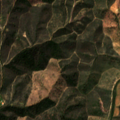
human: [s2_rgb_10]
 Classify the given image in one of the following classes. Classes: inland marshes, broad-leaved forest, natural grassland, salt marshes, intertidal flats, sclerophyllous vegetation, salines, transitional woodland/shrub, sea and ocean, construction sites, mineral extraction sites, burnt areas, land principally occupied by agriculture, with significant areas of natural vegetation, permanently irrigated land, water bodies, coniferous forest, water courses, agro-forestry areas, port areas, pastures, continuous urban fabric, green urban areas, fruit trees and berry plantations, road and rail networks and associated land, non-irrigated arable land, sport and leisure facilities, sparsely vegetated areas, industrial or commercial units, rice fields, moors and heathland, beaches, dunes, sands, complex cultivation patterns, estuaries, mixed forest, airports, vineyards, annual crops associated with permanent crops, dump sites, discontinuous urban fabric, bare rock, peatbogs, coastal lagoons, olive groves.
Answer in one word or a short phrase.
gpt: land principally occupied by agriculture, with significant areas of natural vegetation, broad-leaved forest, sclerophyllous vegetation, transitional woodland/shrub